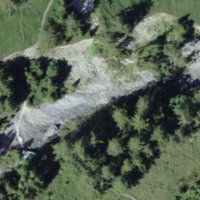
EUNIS habitat code: 26
Species observed at this site:
Picus viridis
Centaurea scabiosa